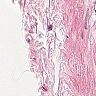
Metastatic tissue present: no